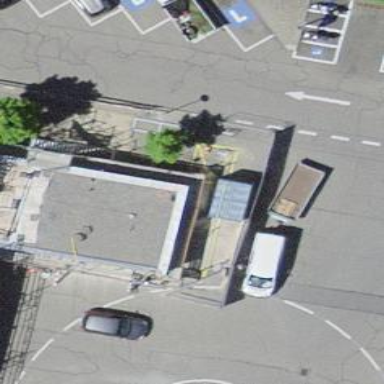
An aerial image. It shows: Charging station.